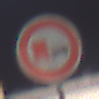
Verkehrszeichen: UeberholverbotKraftfahrzeuge
Umgebung: Outdoor, Urban
Tageszeit: Night
Wetter: PartlyCloudy
Licht: Artificial
Jahreszeit: NotSpecified
Kontrast: HighContrast